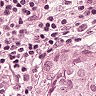
Metastatic tissue present: yes